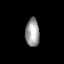
Tissue: lung
Cell type: Fibroblasts
Senescence score: 0.5603
Nuclear area (px): 388
Mean DAPI intensity: 155.005